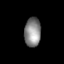
Tissue: skin
Cell type: Epithelial cells
Senescence score: 0.2739
Nuclear area (px): 466
Mean DAPI intensity: 136.275